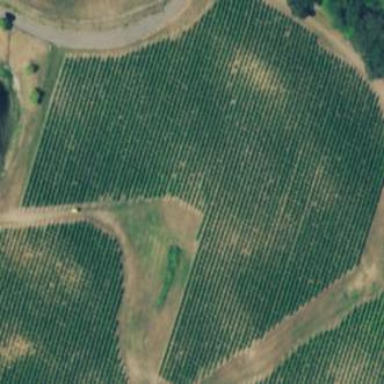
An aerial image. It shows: Vineyard.